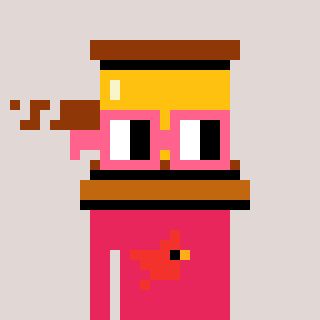
a pixel art character with square pink glasses, a gavel-shaped head and a redpinkish-colored body on a warm background